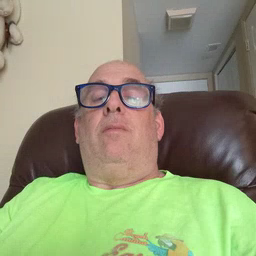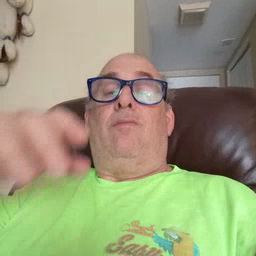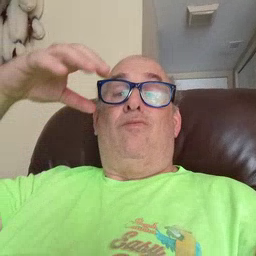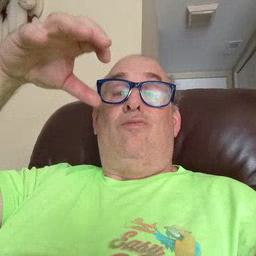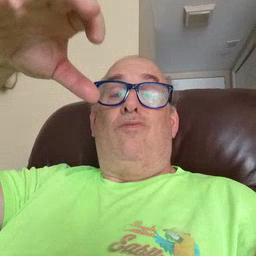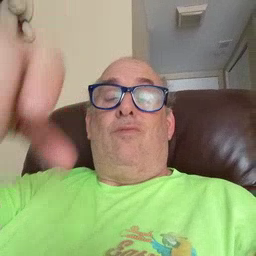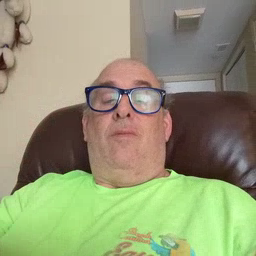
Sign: helicopter